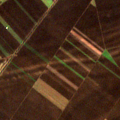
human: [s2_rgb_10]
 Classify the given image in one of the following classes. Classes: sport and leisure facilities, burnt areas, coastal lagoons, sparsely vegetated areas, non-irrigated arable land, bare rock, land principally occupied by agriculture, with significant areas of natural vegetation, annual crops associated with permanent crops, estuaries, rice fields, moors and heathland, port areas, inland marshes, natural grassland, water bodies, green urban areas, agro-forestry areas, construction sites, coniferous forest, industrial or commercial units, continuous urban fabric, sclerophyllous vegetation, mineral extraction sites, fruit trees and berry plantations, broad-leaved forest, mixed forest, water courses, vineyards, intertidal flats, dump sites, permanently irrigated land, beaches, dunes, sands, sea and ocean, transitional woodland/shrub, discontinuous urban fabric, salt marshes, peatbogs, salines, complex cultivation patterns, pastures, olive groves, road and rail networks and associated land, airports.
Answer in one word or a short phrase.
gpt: non-irrigated arable land